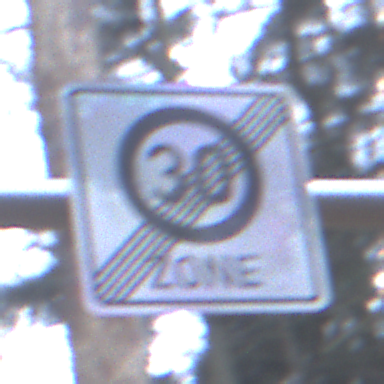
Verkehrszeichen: EndeZone30
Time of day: MorningAfternoon
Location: Outdoor (Nature)
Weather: Overcast
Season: Winter
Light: Natural